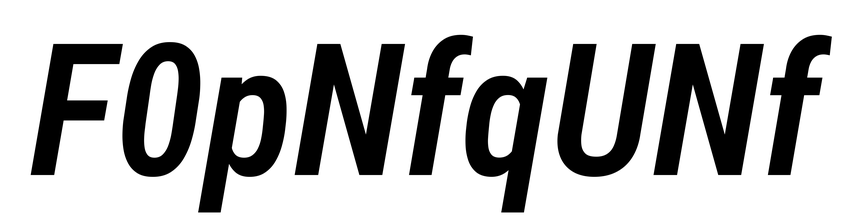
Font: Roboto-Italic_Condensed_SemiBold_Italic